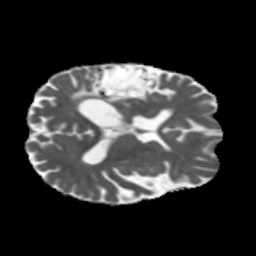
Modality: MD
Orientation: axial
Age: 55
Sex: male
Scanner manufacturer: siemens
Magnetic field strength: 3 T
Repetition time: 5.47 s
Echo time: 0.0854 s